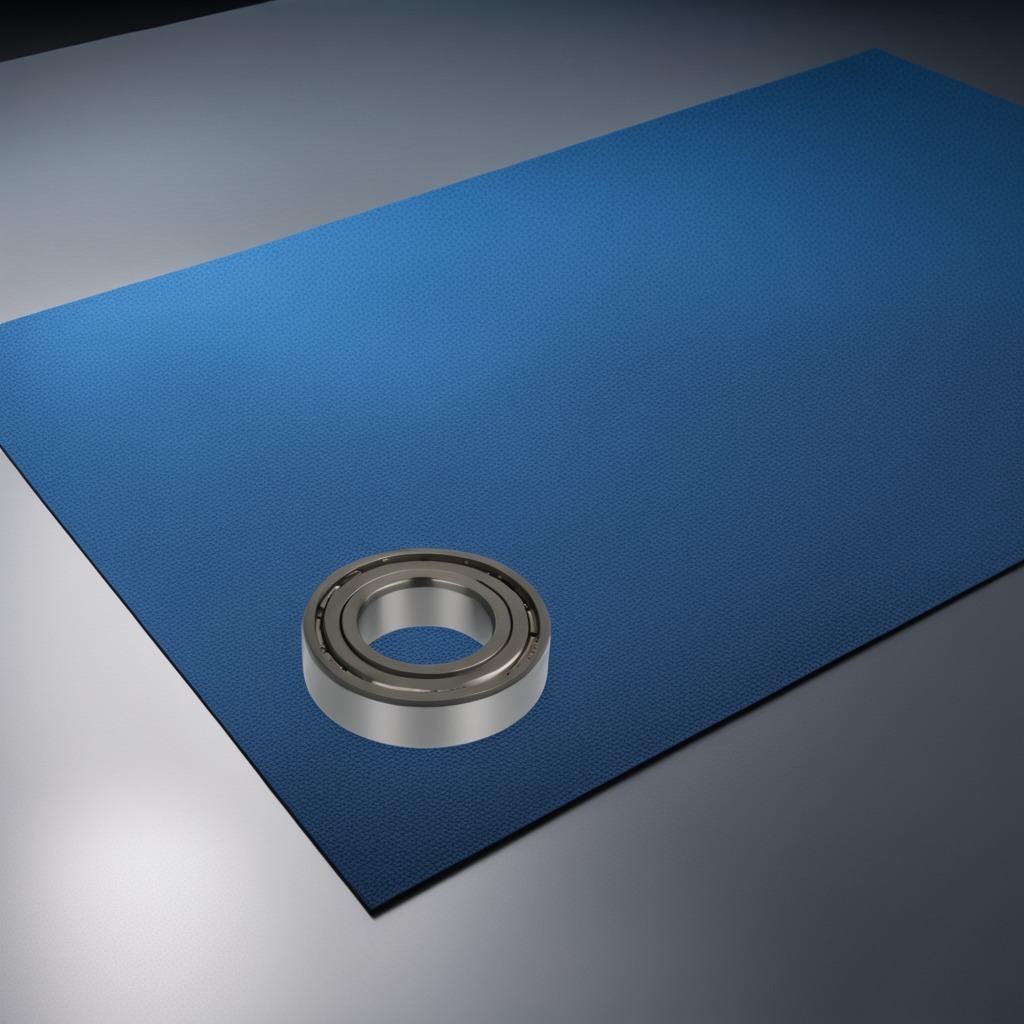
A metal ball bearing is lying on the granite tabletop.